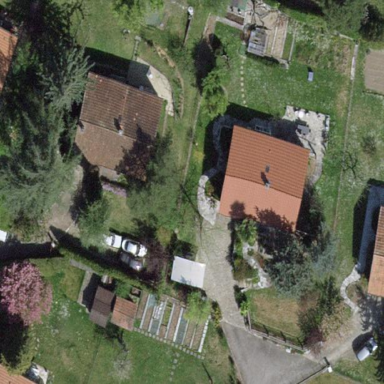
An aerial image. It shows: Garden surrounded by fence.